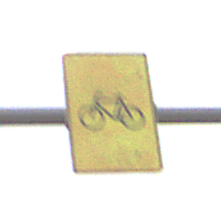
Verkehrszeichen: RadverkehrOhnePfeilsymbol
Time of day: MorningAfternoon
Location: Outdoor (Nature)
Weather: Overcast
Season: NotSpecified
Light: Natural